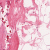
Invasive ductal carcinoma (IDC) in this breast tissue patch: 0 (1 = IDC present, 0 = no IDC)